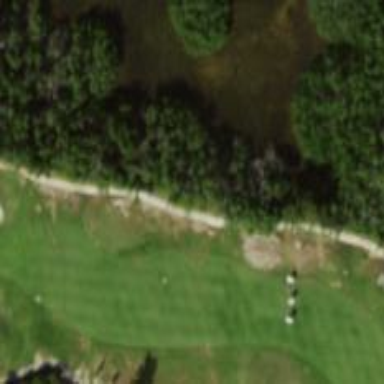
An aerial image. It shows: Golf cartpath that is also road path.